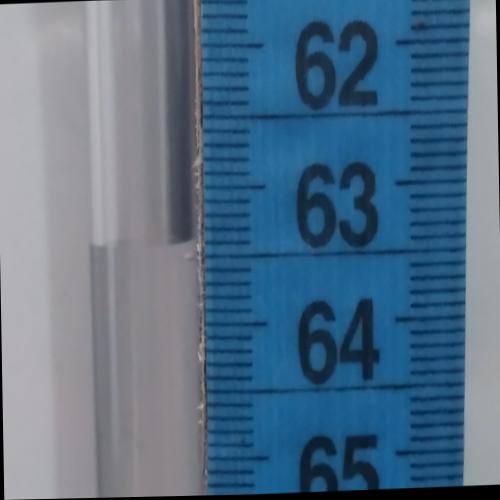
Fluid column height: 63.4 cm